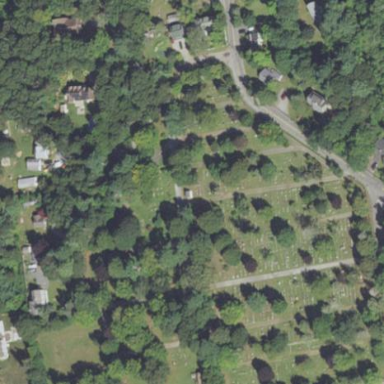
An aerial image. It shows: Cemetery that holds historical significance.